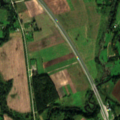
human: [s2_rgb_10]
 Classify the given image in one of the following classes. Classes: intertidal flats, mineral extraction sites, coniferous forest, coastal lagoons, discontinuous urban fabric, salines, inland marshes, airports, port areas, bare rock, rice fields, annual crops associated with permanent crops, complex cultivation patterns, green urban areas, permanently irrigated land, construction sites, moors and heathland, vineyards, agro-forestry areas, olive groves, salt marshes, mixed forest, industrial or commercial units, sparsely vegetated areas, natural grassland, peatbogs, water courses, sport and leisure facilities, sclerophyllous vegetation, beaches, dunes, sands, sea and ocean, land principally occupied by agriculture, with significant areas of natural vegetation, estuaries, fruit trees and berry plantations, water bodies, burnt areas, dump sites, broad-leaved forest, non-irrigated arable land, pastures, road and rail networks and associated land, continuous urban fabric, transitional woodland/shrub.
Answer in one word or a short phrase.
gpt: road and rail networks and associated land, non-irrigated arable land, pastures, complex cultivation patterns, land principally occupied by agriculture, with significant areas of natural vegetation, mixed forest